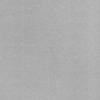
Label: dusty